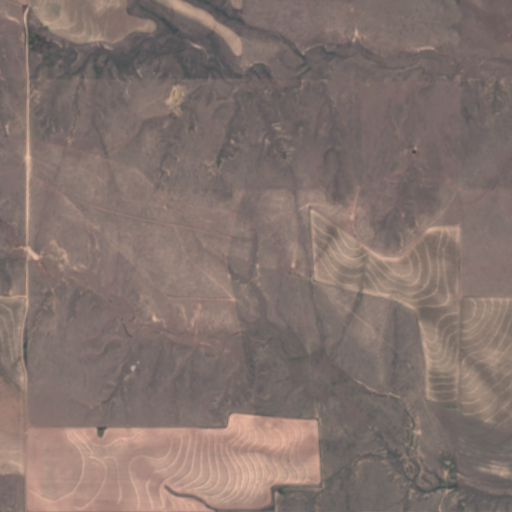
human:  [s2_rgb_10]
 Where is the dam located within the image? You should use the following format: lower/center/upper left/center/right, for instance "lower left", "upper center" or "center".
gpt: The dam is located in the upper center of the image.
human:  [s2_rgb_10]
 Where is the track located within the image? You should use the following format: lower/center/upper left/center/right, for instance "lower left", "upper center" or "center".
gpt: There is no track in the image.